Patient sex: F
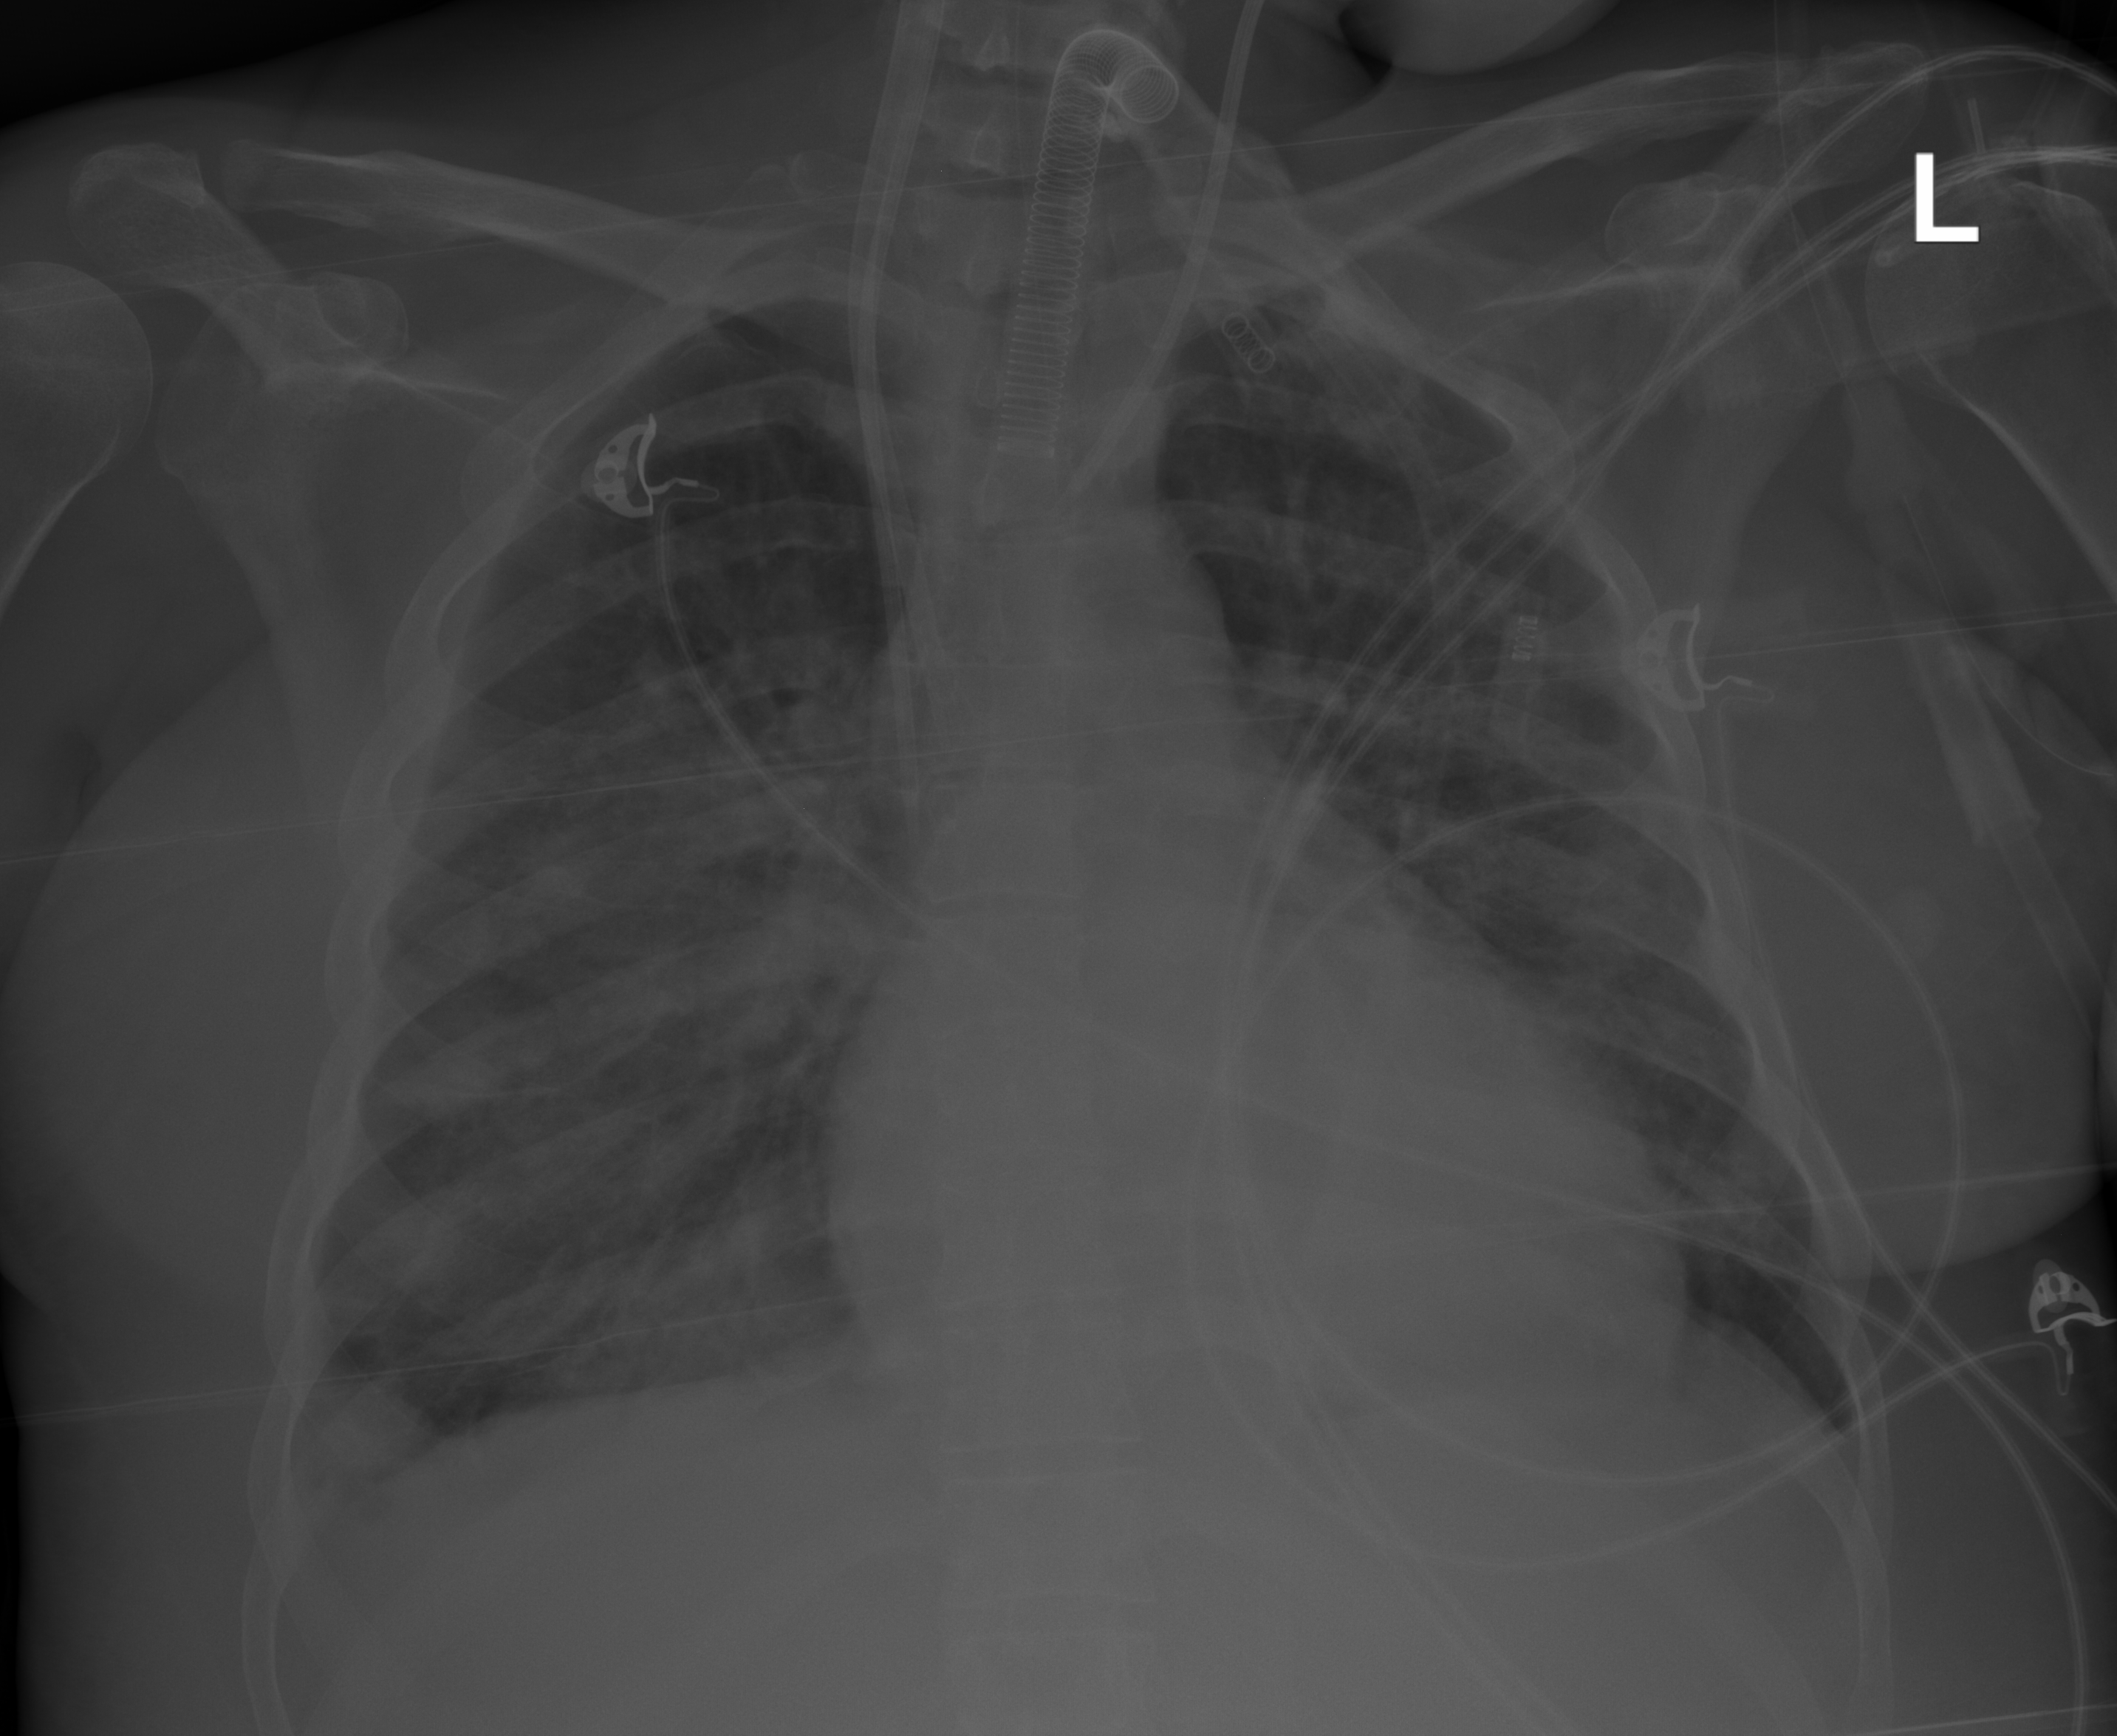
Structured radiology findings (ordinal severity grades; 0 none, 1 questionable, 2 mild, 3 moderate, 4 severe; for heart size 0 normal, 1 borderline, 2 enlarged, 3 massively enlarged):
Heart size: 2
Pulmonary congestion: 2
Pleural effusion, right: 2
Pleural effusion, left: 2
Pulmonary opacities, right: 3
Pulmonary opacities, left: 2
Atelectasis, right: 2
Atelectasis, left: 0